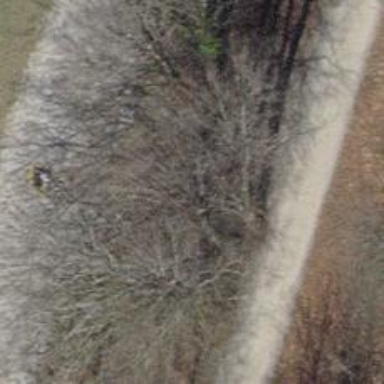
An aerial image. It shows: Bench.